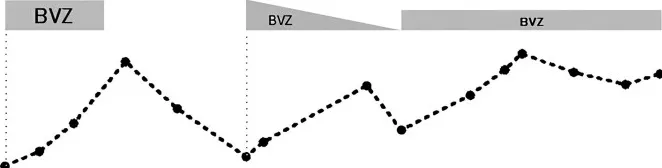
Mean Hb levels during the observation period. The grey thinner box corresponds to the lower dose of bevacizumab. Hb = haemoglobin, BVZ = bevacizumab.
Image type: pathology (immunostaining)